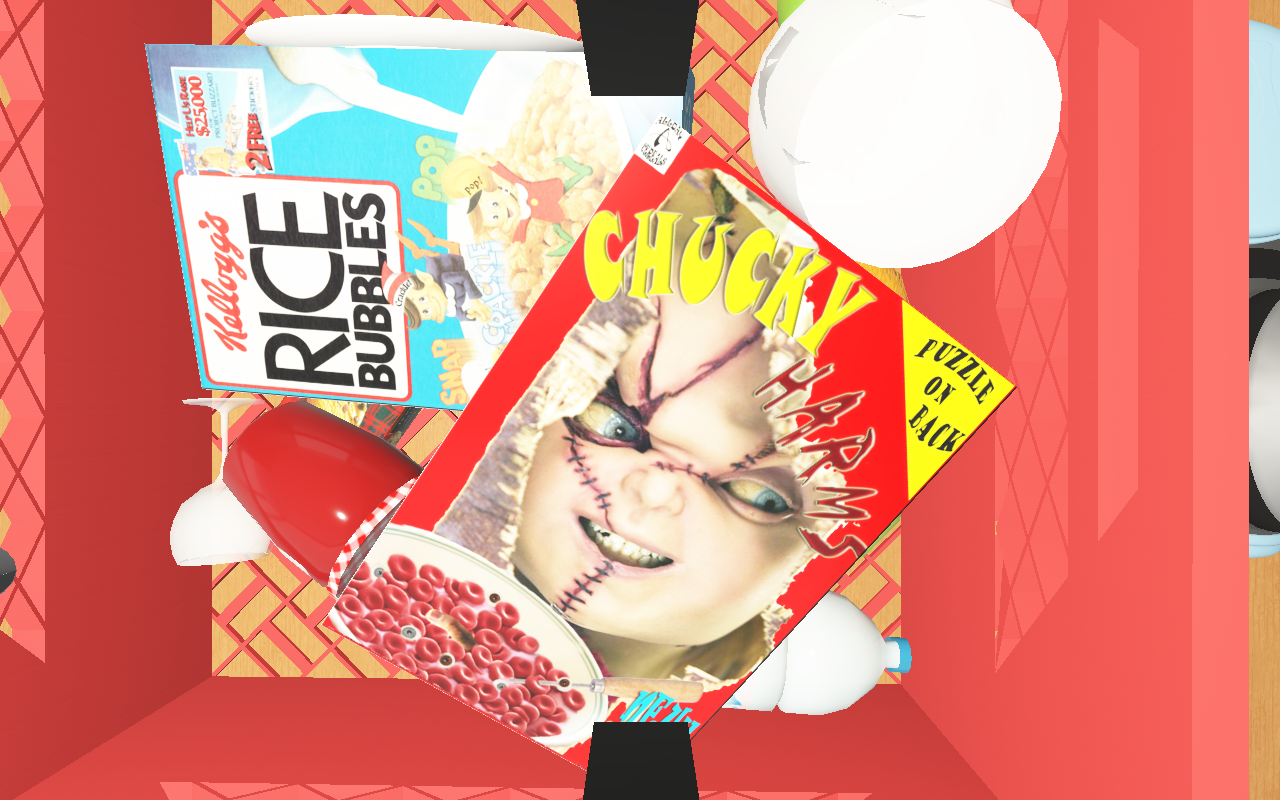
Objects in the scene:
carafe
water bottle
orange
glass
jam jar
cereal box
cereal box